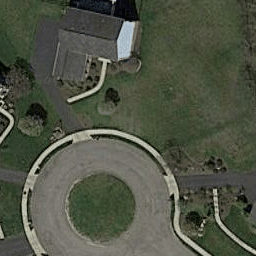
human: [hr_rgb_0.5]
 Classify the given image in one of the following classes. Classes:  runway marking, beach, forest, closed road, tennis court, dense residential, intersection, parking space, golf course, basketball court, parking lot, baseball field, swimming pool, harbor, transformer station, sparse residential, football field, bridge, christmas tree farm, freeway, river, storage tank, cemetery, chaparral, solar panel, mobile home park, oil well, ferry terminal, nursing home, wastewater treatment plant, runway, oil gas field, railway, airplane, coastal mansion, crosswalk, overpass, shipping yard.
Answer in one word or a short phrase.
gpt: closed road